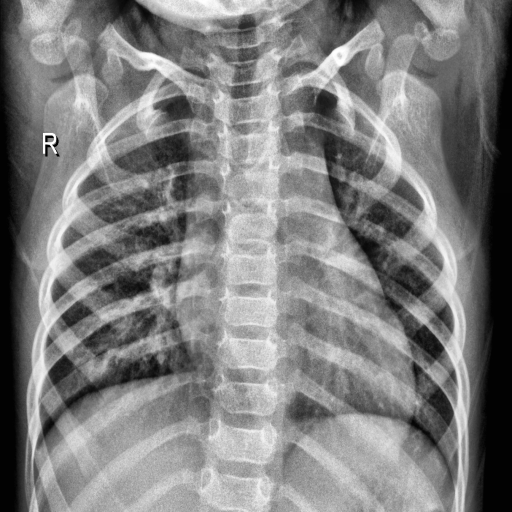
Finding: NORMAL